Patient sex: M
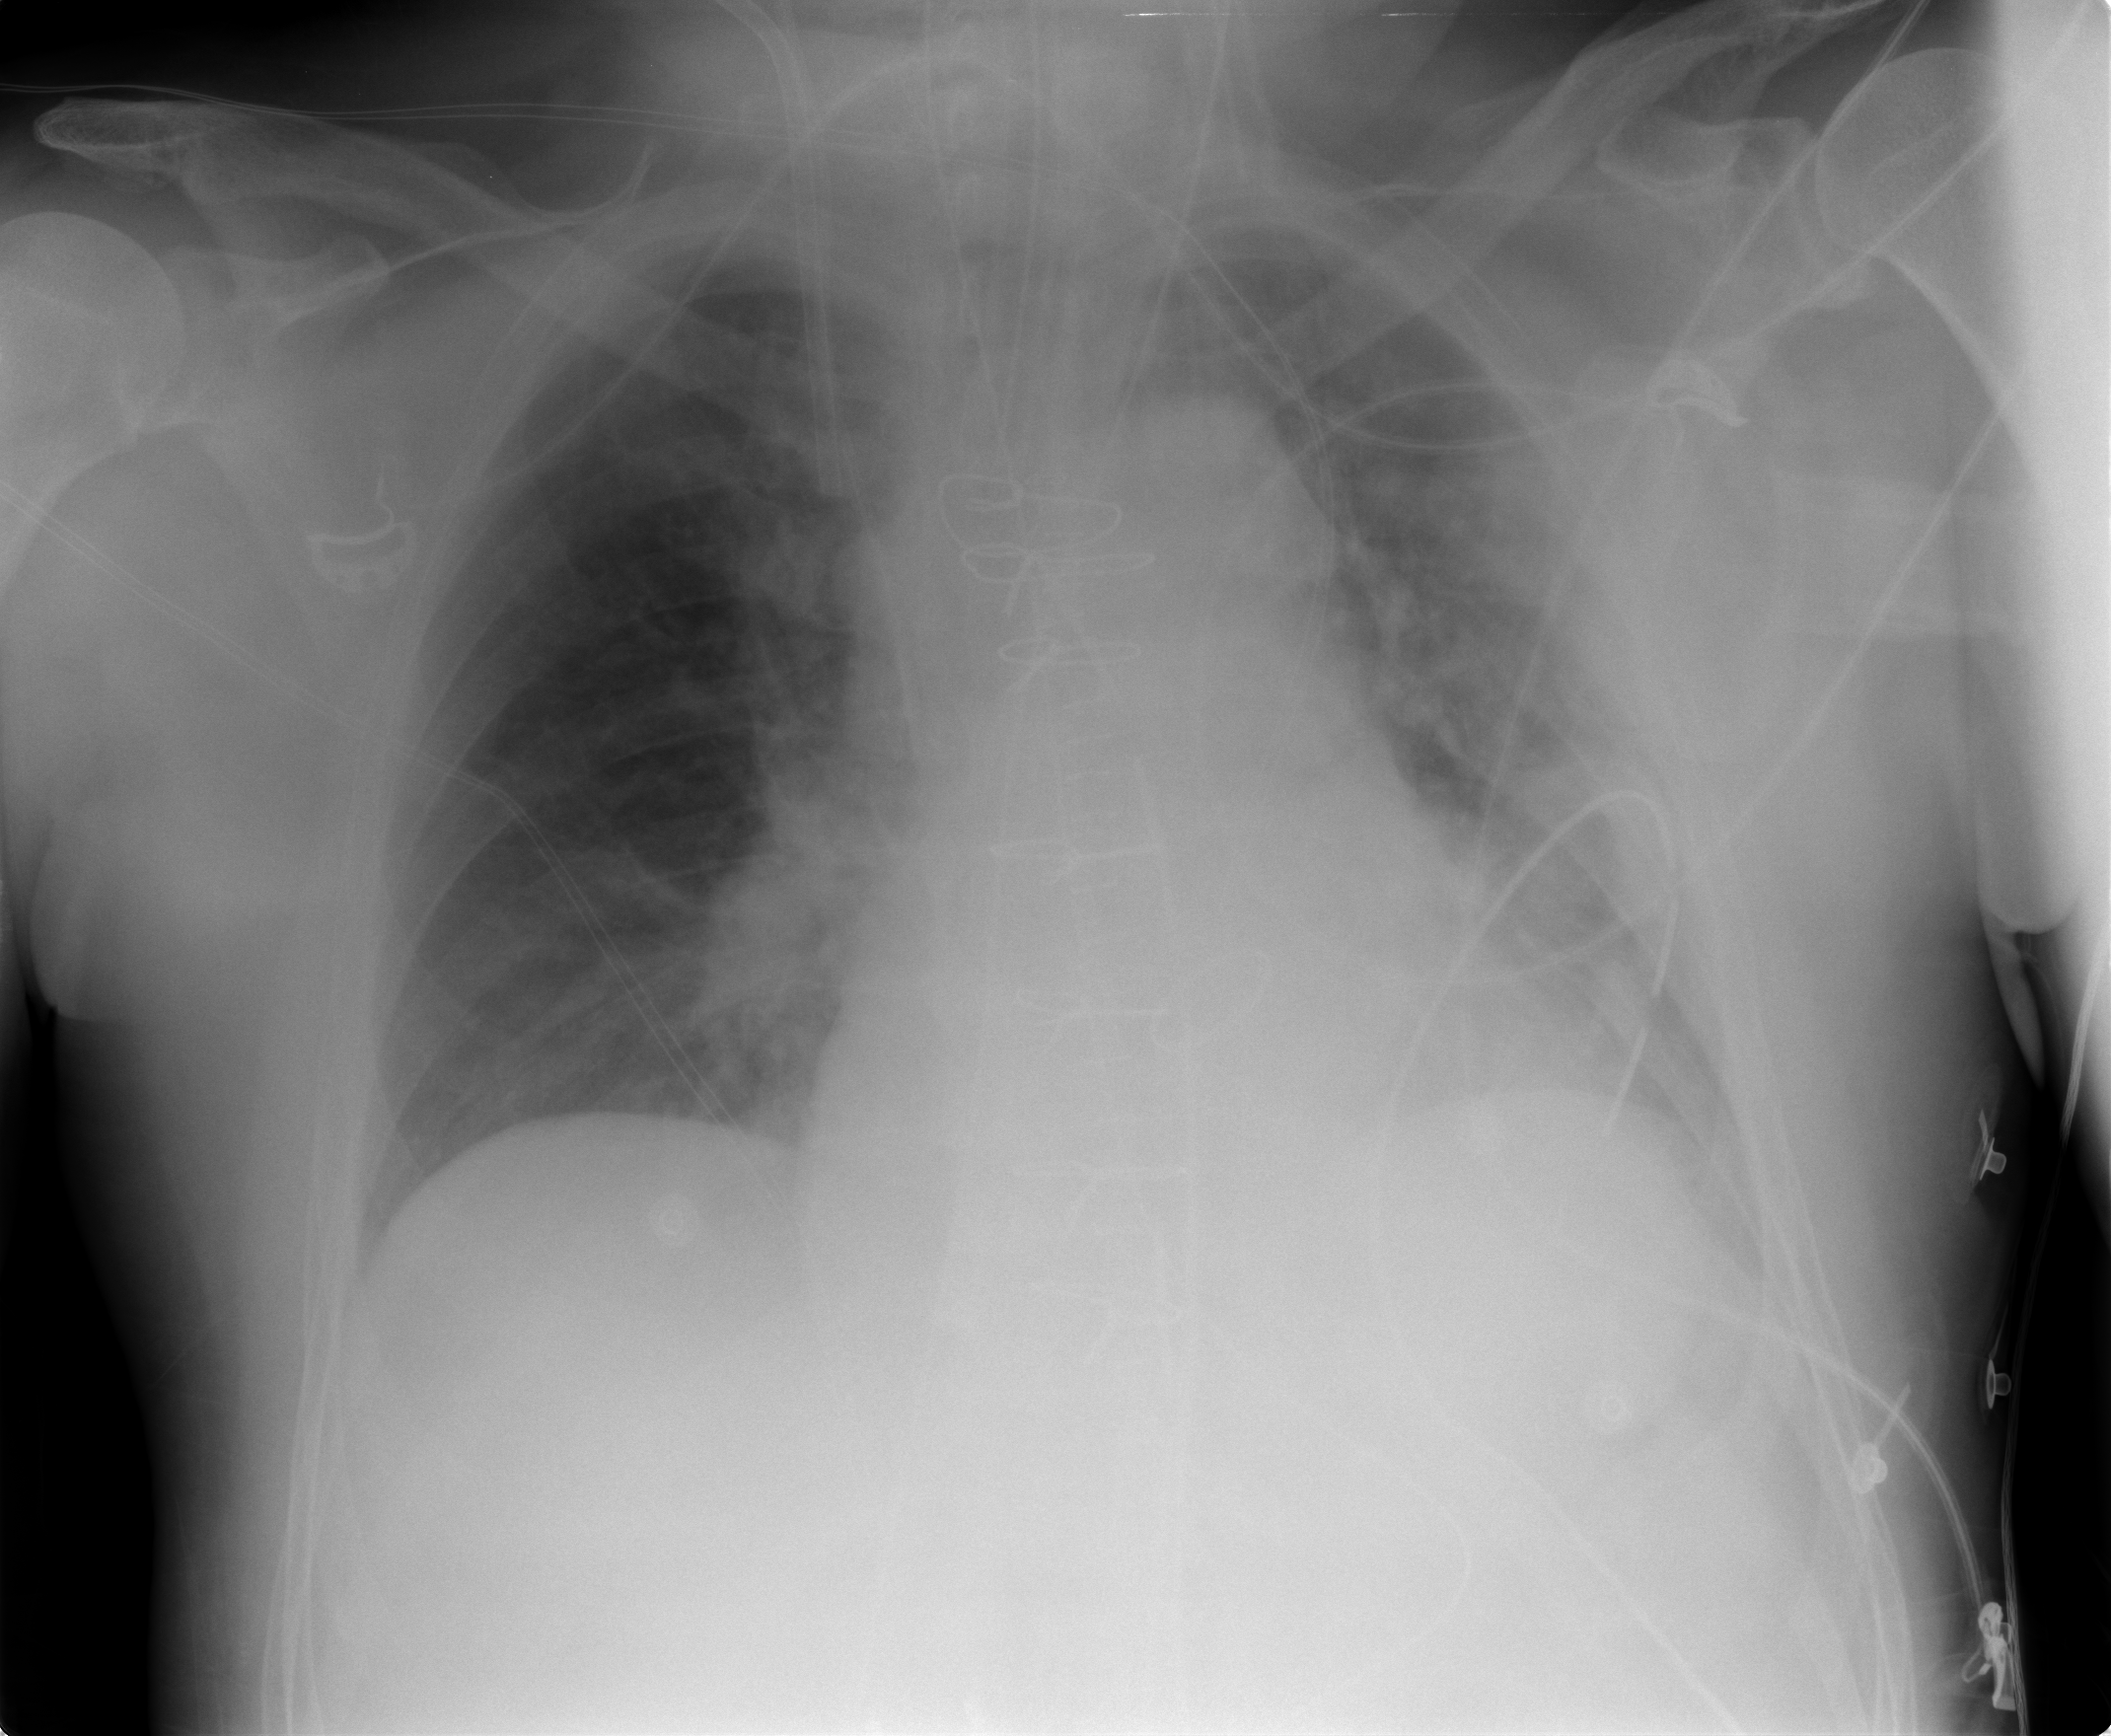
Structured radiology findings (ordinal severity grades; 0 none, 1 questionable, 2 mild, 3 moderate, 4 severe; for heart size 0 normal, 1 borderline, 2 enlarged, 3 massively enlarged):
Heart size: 2
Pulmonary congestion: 2
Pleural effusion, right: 0
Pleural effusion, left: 2
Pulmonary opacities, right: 0
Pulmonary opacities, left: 3
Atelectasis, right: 0
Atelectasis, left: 2